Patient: sex F, age 60
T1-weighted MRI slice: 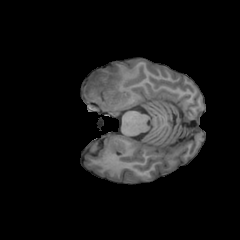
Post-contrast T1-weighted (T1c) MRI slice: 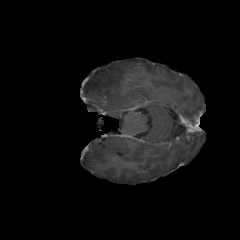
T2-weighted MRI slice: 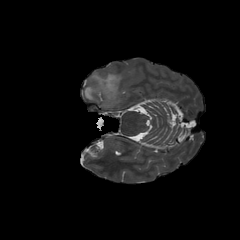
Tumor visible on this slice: yes
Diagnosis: Astrocytoma, IDH-mutant
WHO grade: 3